Interaction volume radius: 5 \u00c5
Interaction volume height: 20 \u00c5
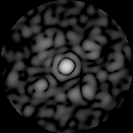
Disorder parameter: 0.6882